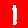
Digit: 1